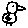
Label: bird